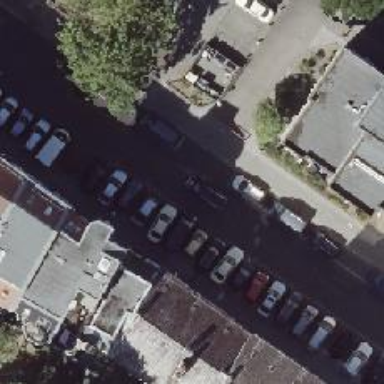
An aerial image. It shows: Residential road with asphalt surface. There are sidewalks on both sides and parking lane.